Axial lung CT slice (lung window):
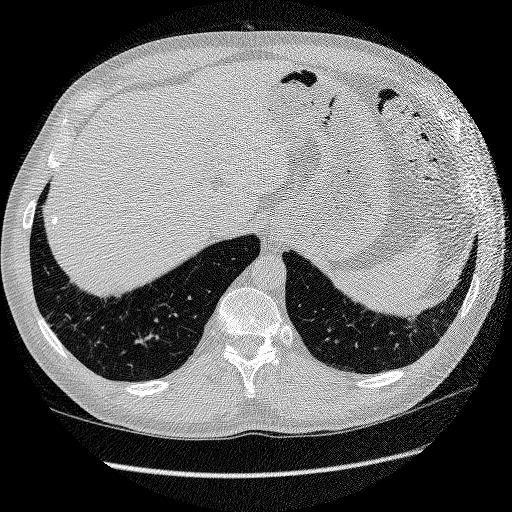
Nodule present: no